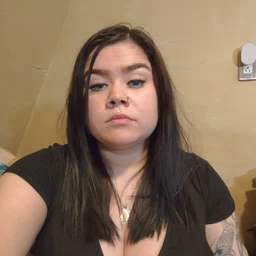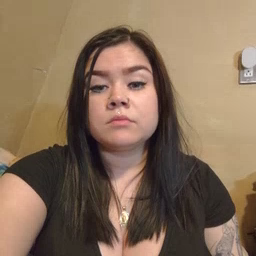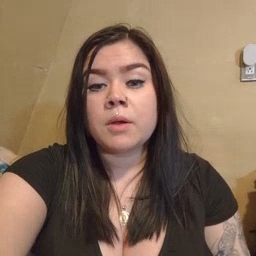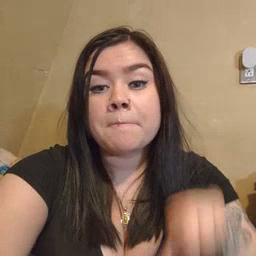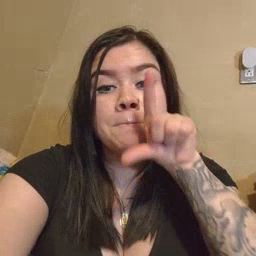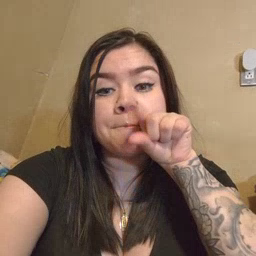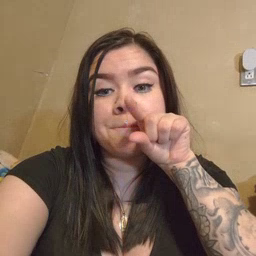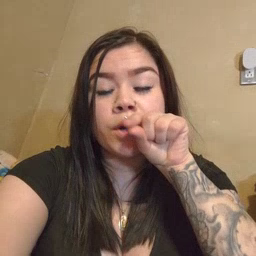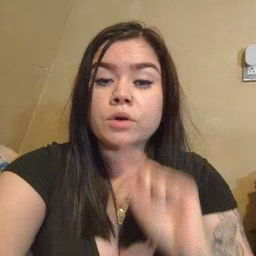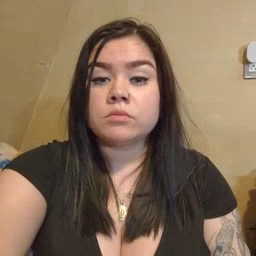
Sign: bird